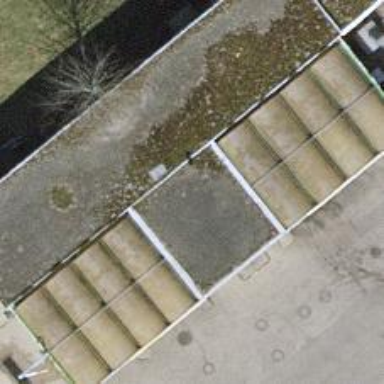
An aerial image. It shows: Car wash facility.